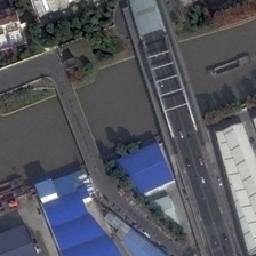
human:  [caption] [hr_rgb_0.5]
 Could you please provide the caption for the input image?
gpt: There are several buildings and some green trees on both sides of the river. There are two bridges.

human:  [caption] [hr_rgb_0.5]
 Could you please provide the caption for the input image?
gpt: Several buildings and some green trees stand on both sides of a river with two bridges.

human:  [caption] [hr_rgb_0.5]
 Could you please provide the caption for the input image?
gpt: Several buildings and some green trees stand on both sides of the river and there are two bridges.

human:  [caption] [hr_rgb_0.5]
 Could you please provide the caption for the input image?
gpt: Several buildings and green trees are on both sides of the river, and there are two bridges.

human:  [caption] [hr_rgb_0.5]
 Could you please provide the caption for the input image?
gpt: Several buildings and some green trees have two bridges on both sides of a river.